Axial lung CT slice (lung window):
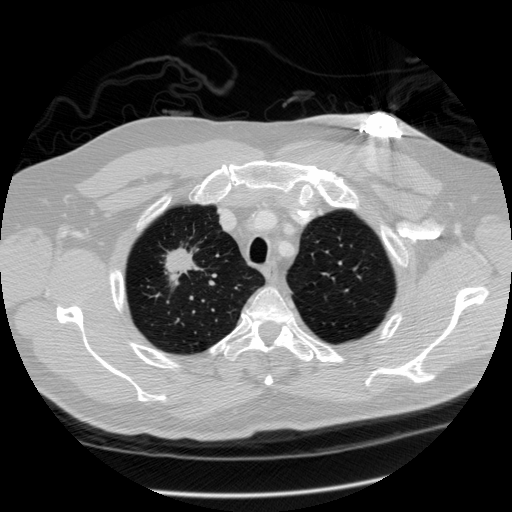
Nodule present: yes
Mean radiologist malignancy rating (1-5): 5